Question: I'm using timepicker control from <URL>.
This seems like a simple question, but I can't figure out how to do this no matter where I search.
How do I change the foreground/background color of a highlighted timepicker? I figured you'd need to use style triggers to do this but I don't know how.

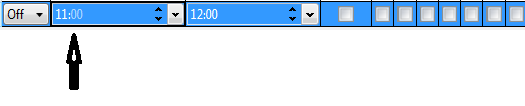
Answer: What you seeing is default highlight colour of your system. To change it, you should override 'HighlightBrushKey'.
Put this resource in 'TimePickerControl' resources to change the highlight colour to 'Red':
'''
<TimePicker.Resources>
<SolidColorBrush x:Key="{x:Static SystemColors.HighlightBrushKey}"
Color="Red"/>
</TimePicker.Resources>
'''